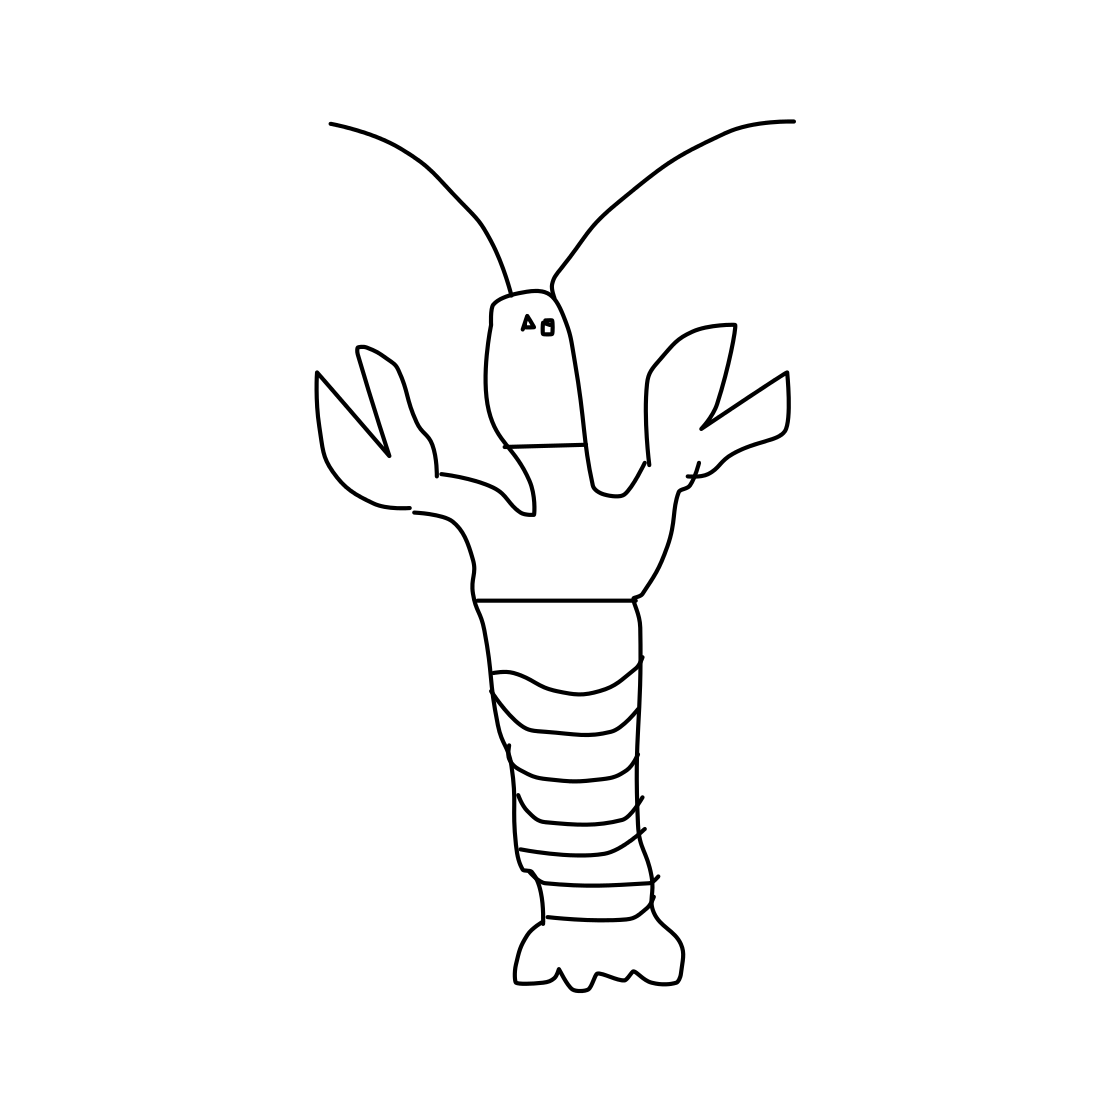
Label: lobster